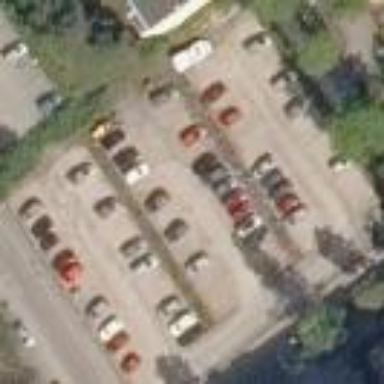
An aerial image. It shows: Parking area with surface.